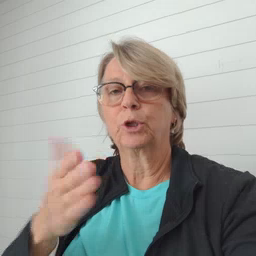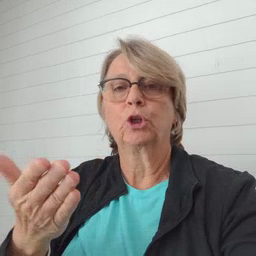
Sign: book